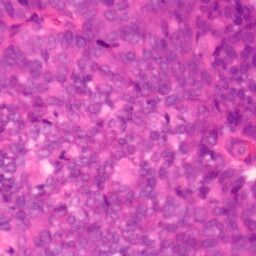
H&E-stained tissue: Colon